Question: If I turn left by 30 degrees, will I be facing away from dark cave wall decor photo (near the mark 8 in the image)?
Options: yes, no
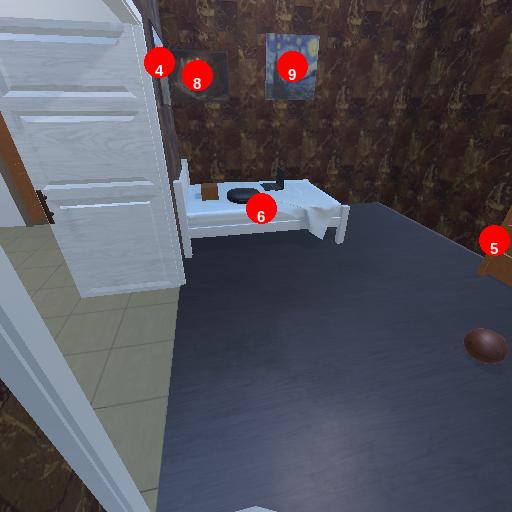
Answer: yes